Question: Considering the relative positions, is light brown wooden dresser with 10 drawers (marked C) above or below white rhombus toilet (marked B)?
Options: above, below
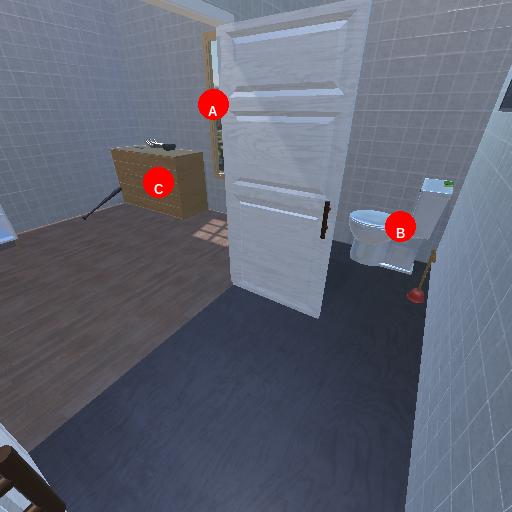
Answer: above